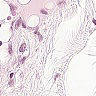
Metastatic tissue present: no